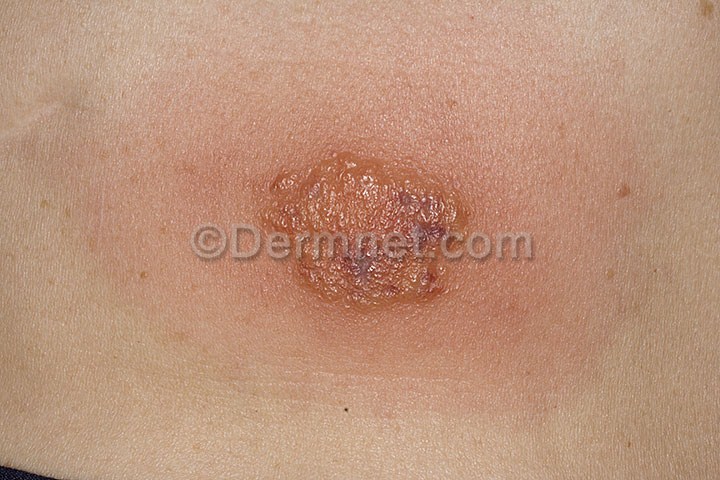
Disease: Scabies Lyme Disease and other Infestations and Bites